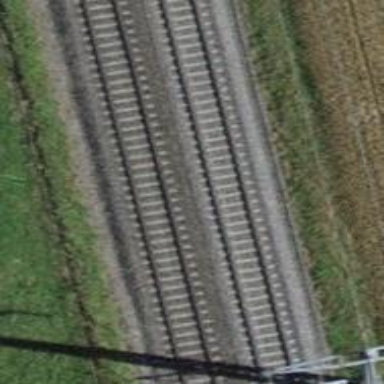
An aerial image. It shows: Single-track railway with electrified contact lines.